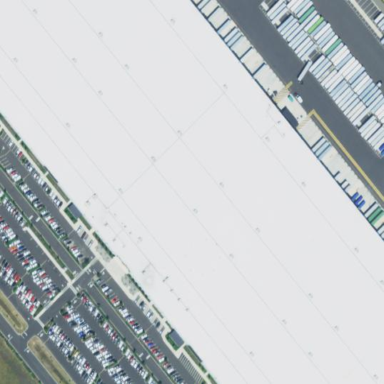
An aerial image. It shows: Warehouse serving as post depot.